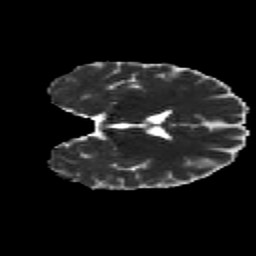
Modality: MD
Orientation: coronal
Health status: healthy
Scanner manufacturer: philips
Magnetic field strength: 3 T
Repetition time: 9.75 s
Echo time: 0.092 s